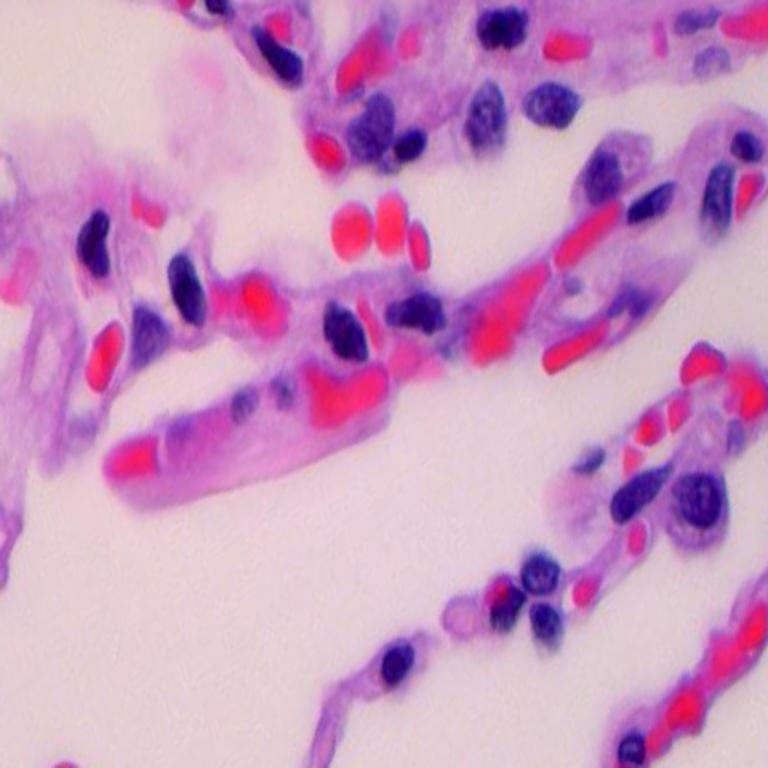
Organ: lung
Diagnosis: benign